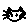
Label: cat